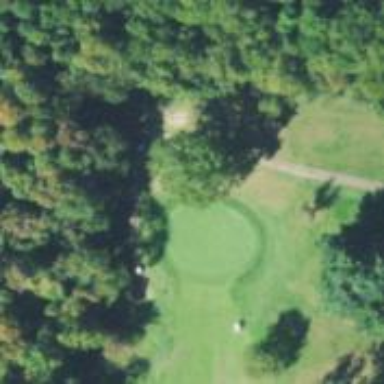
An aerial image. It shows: Path for both road and golf.